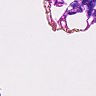
Metastatic tissue present: no